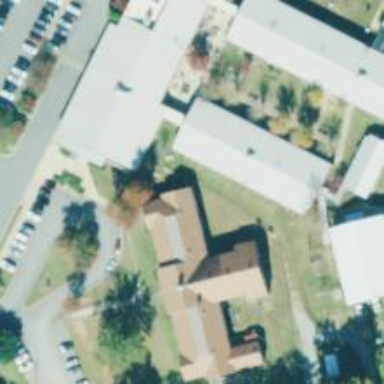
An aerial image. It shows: School.